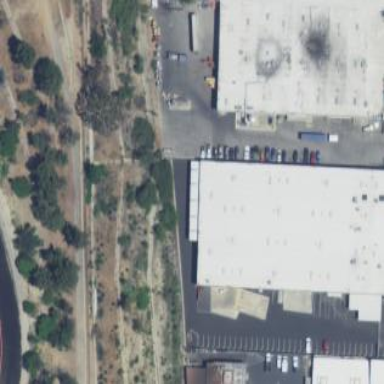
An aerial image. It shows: Warehouse building.